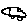
Label: car